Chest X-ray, PA view. Patient: 59 years old, sex M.
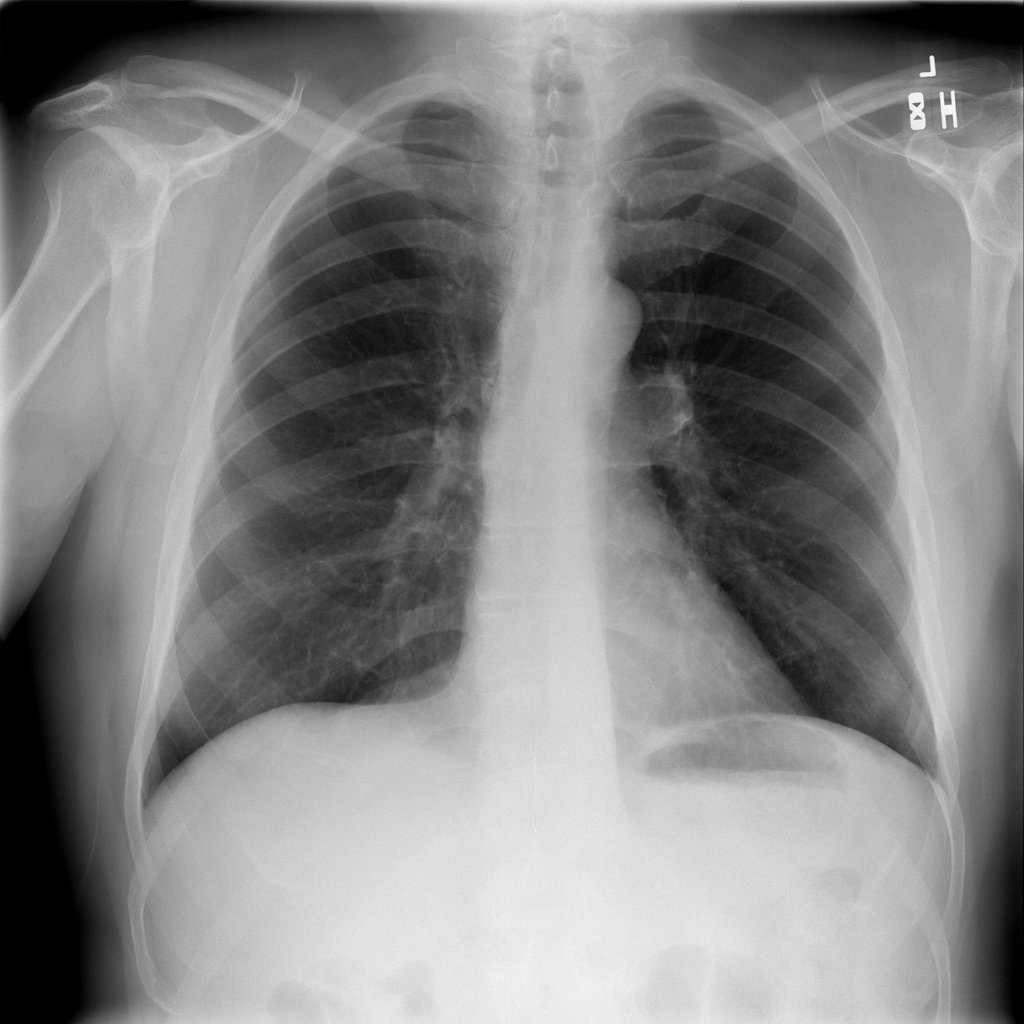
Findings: No Finding